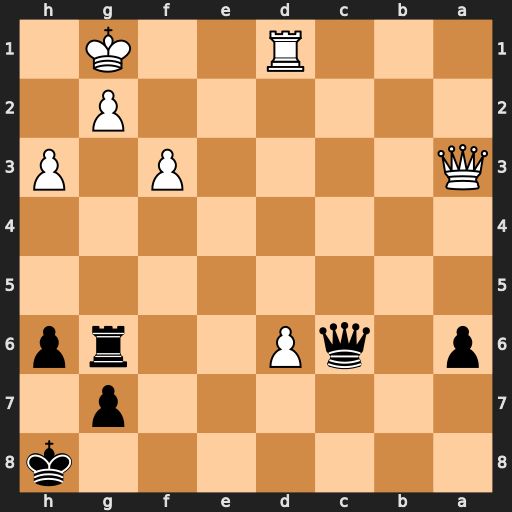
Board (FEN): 7k/6p1/p1qP2rp/8/8/Q4P1P/6P1/3R2K1
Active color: b
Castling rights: -
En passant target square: -
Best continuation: Qc2 g4 Qxd1+